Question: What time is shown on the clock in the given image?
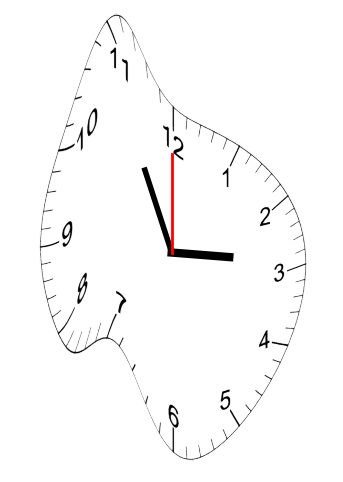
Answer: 02:55:00